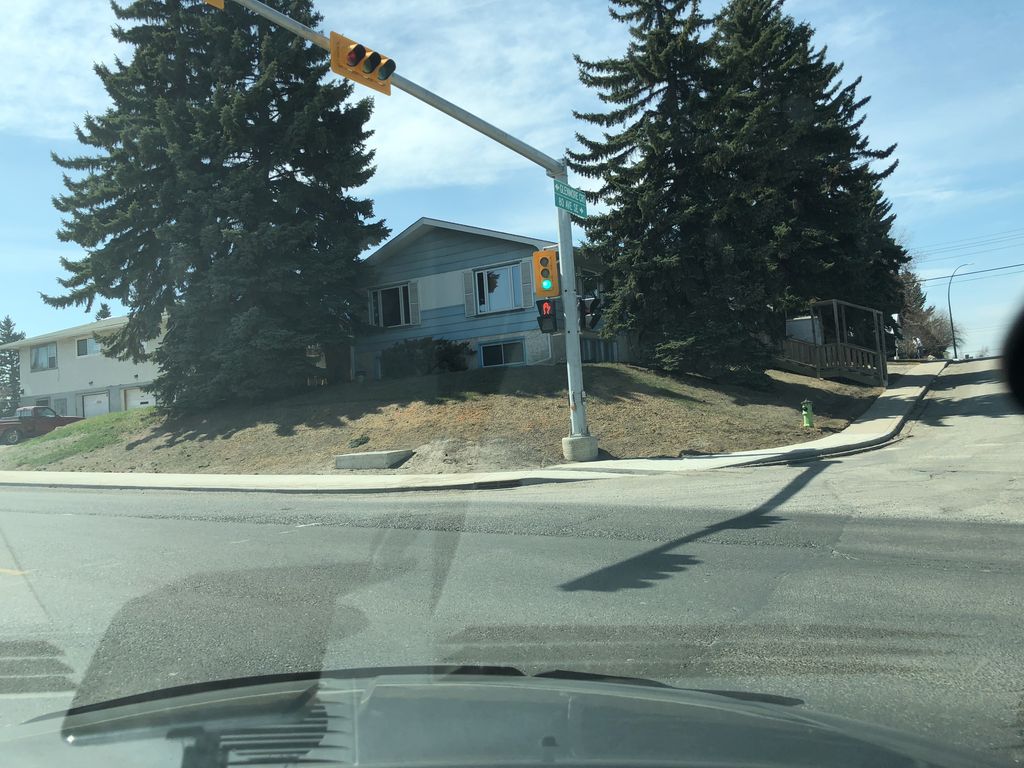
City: calgary